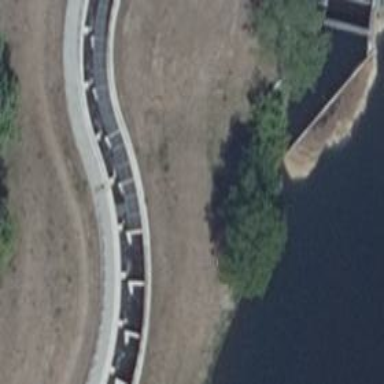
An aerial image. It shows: Fish pass along the waterway.